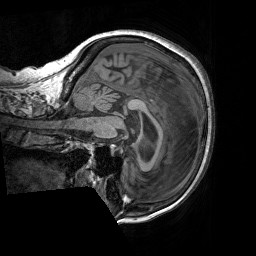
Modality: T1w
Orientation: sagittal
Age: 82
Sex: female
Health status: healthy
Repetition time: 1.9 s
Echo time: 0.00252 s